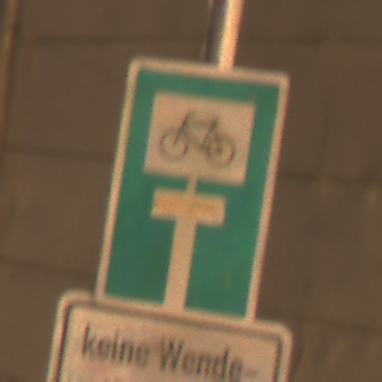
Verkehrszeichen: SackgasseRadverkehrDurchlaessig
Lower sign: HinweisGeaenderteVorfahrtVerkehrsfuehrungVerkehrsregelung3
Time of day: Night
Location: Outdoor (Urban)
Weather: Clear
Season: NotSpecified
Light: Artificial